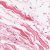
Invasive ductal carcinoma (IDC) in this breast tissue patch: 0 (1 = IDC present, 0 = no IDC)